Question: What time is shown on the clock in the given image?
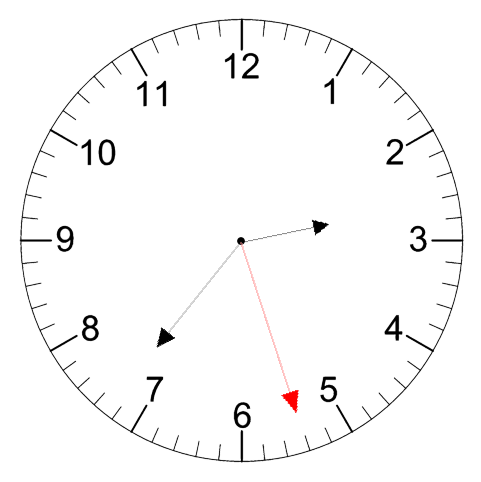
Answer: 02:36:27